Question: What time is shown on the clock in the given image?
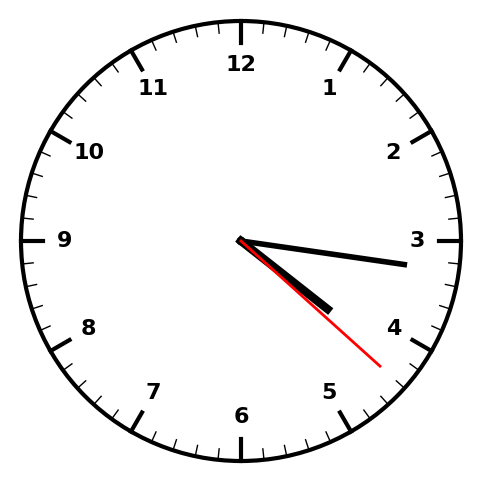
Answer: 04:16:22